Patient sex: M
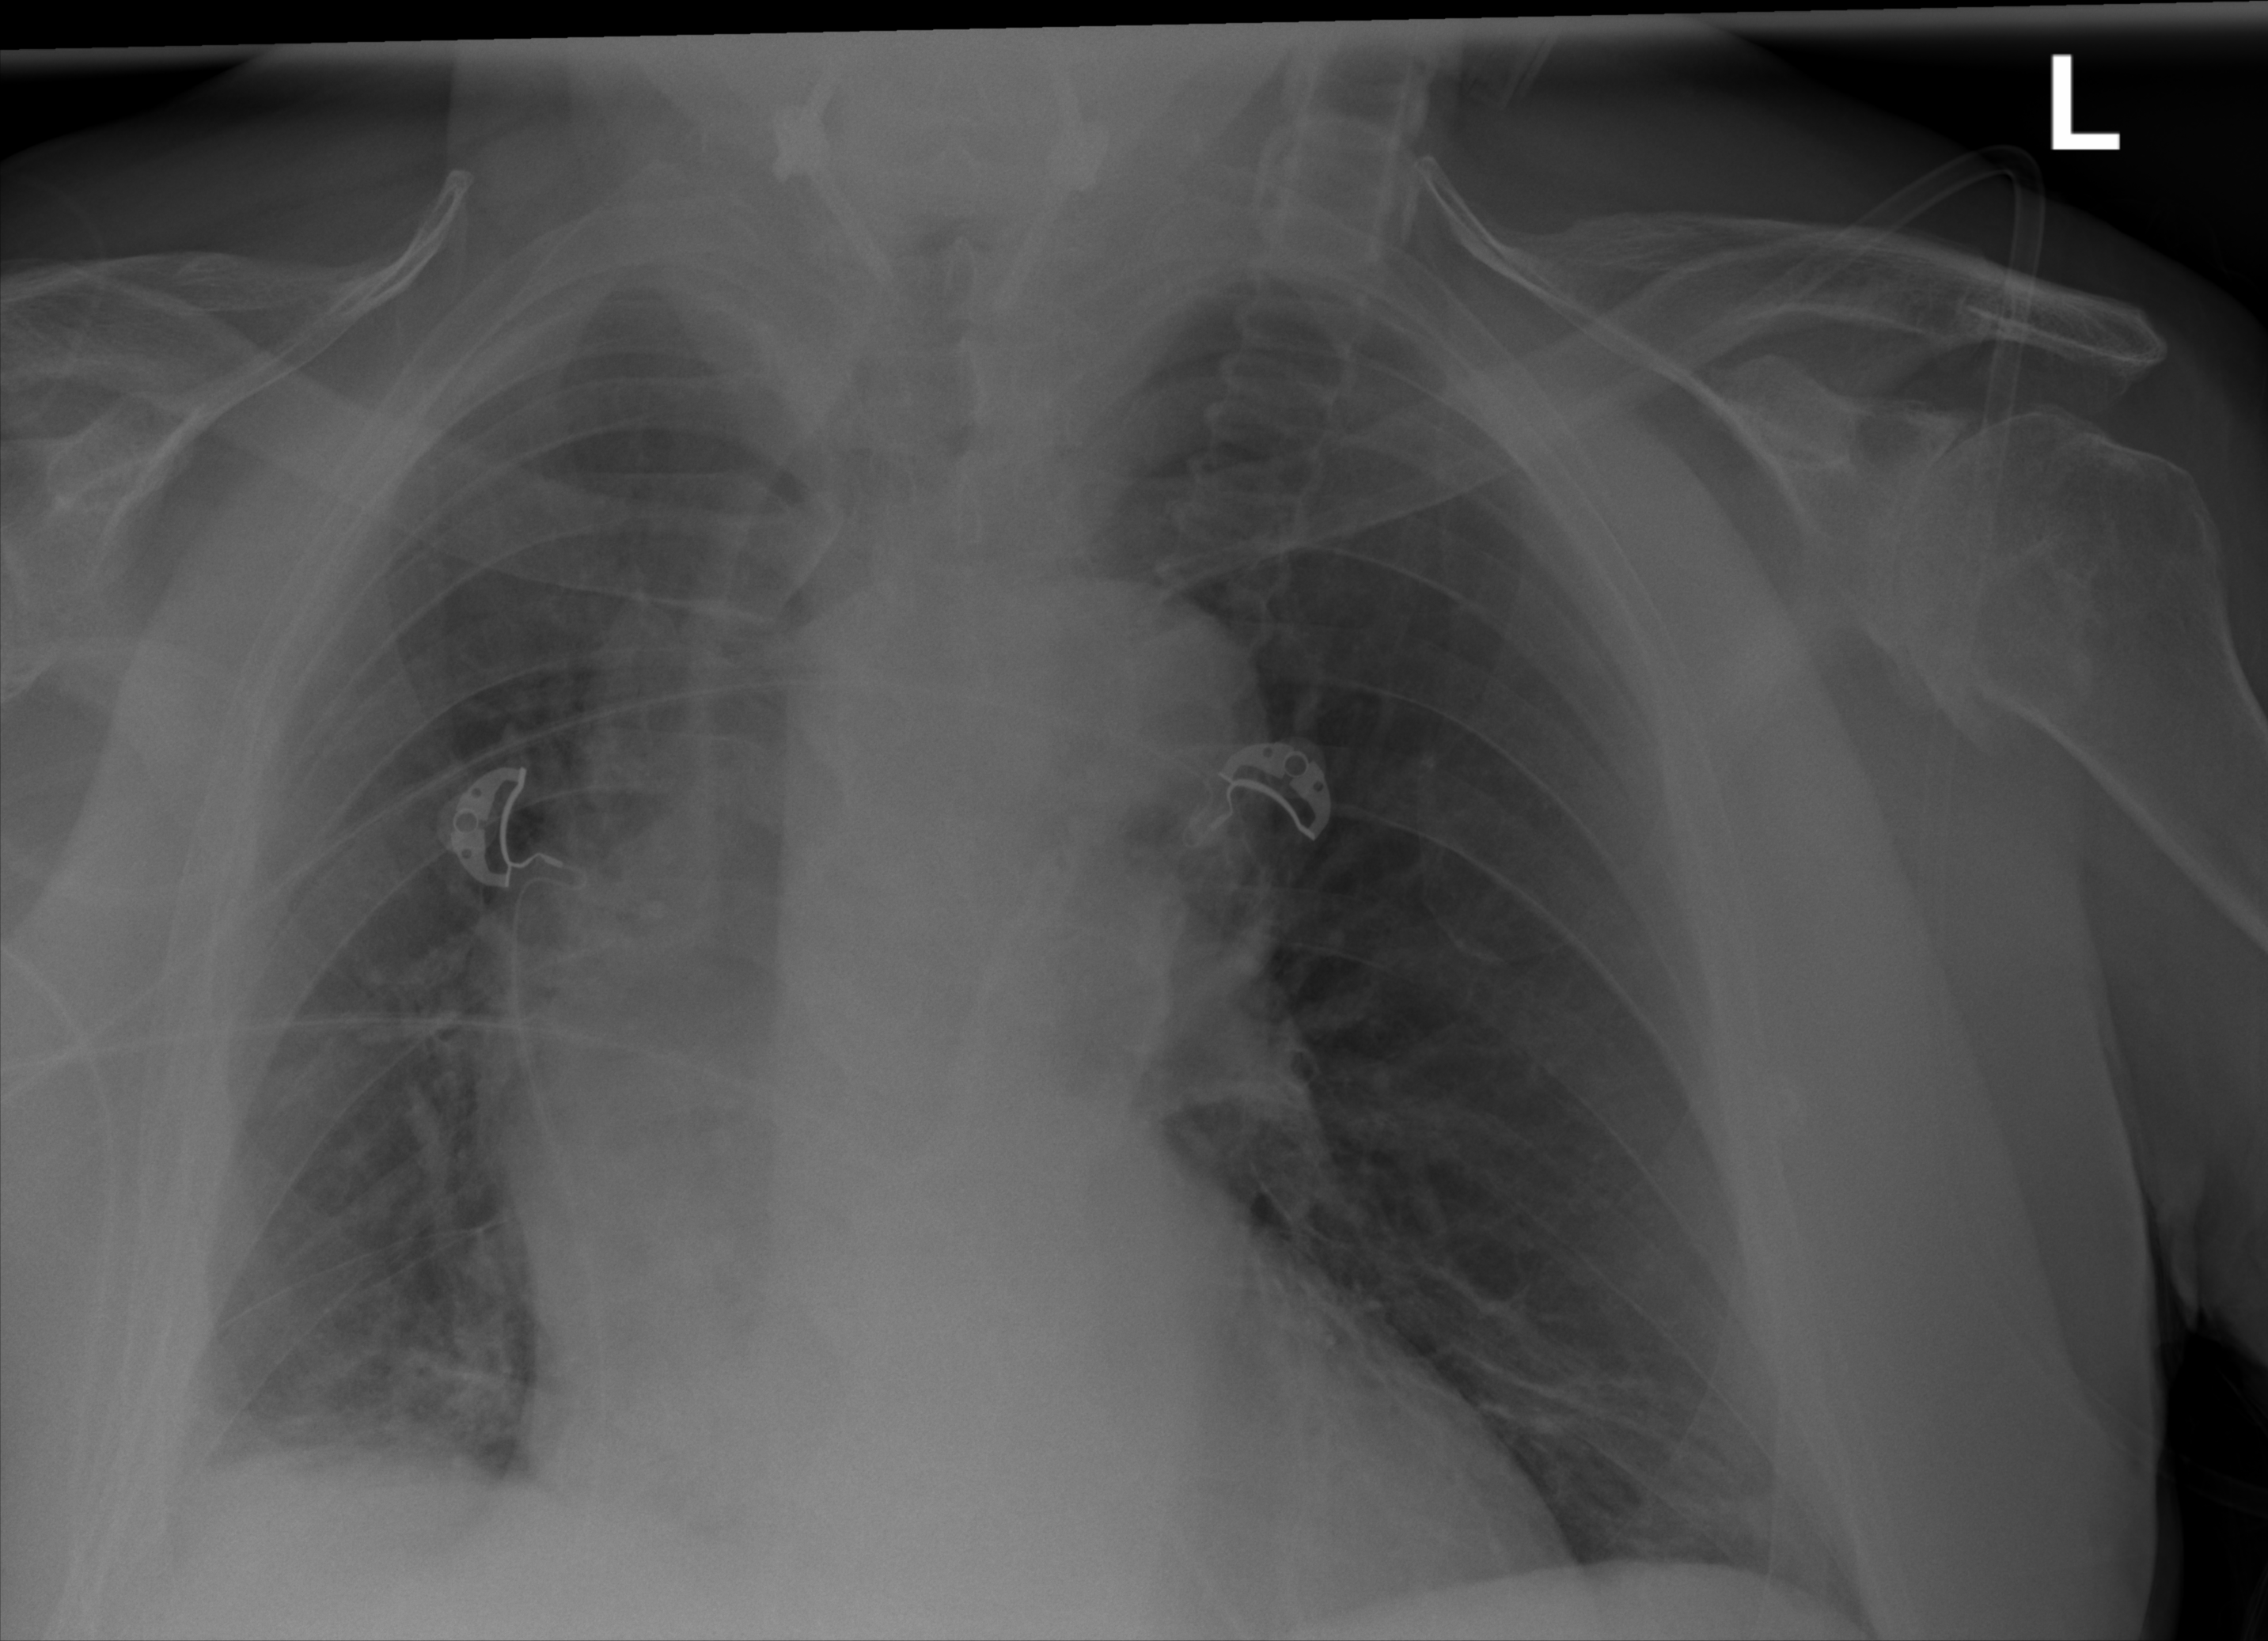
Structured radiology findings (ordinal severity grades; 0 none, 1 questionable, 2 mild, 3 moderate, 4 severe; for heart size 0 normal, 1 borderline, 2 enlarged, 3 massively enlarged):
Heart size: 2
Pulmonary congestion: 2
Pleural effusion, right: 0
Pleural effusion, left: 0
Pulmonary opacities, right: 0
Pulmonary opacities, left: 0
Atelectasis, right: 0
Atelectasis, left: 0